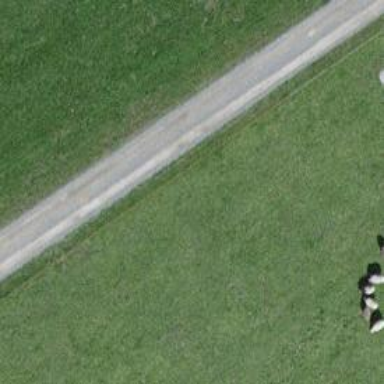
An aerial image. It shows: Pebblestone track with grade2 tracktype.